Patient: sex M, age 31
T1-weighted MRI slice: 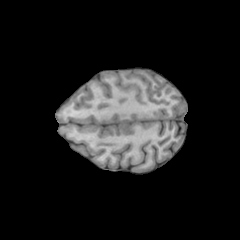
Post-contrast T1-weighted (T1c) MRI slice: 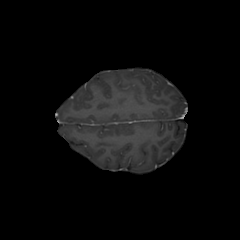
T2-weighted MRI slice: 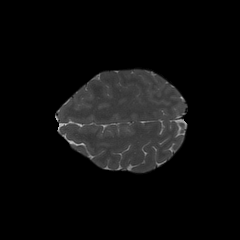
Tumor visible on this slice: no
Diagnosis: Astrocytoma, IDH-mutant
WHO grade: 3